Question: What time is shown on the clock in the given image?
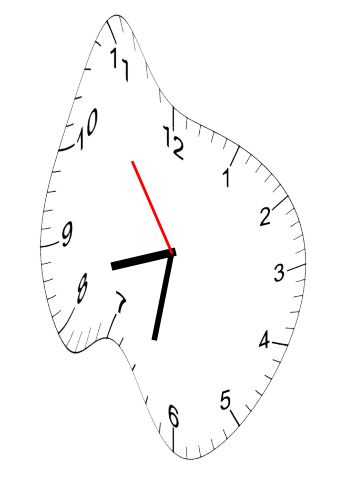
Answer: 08:31:54